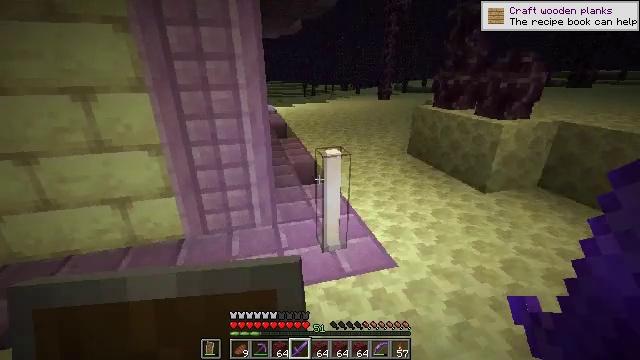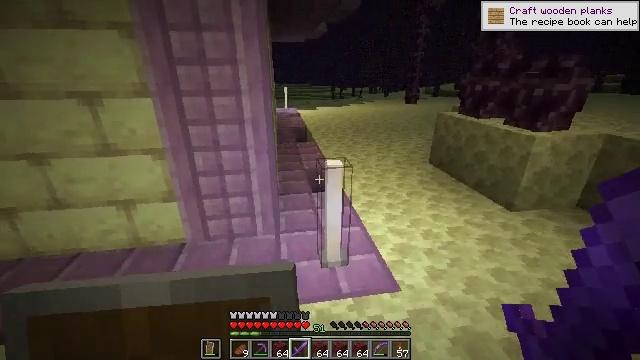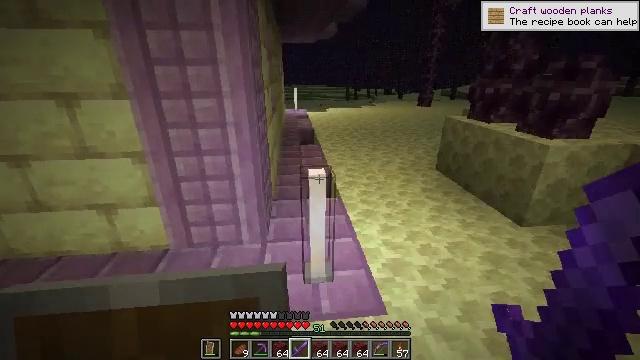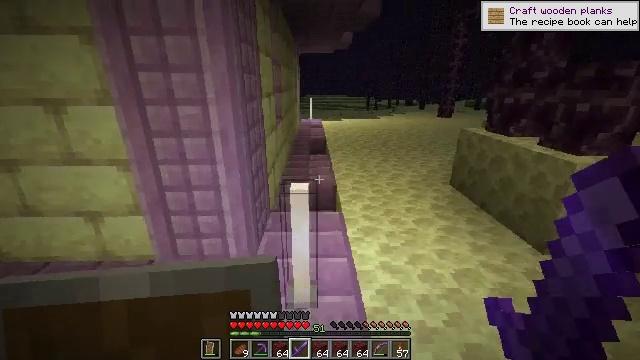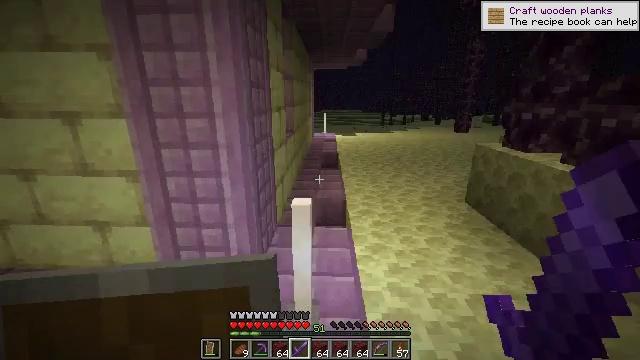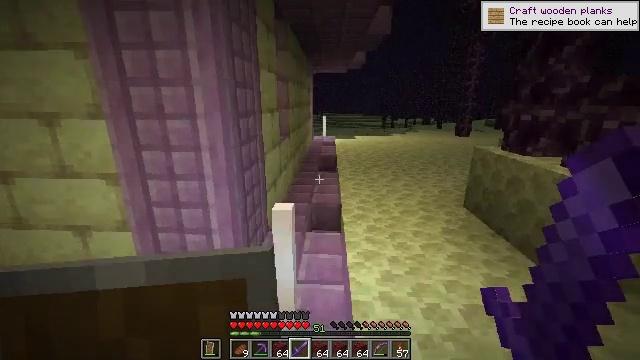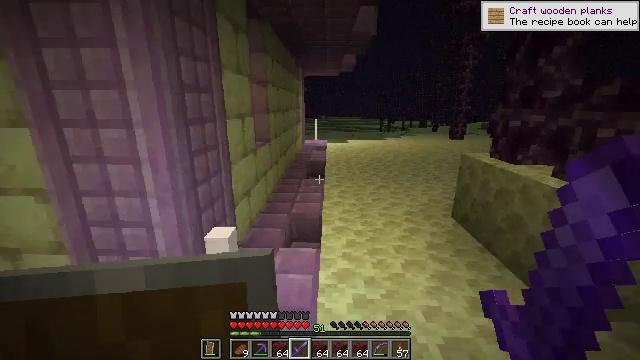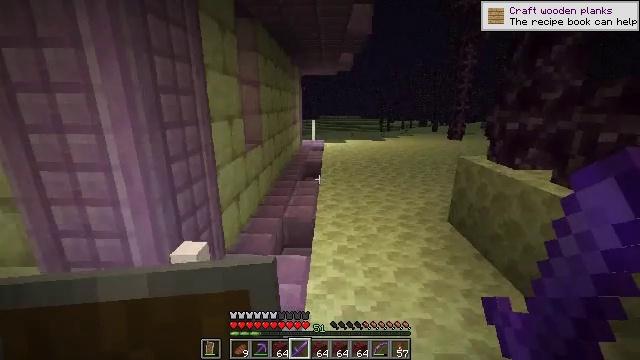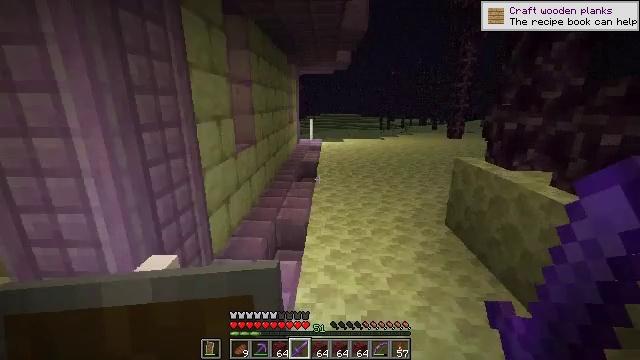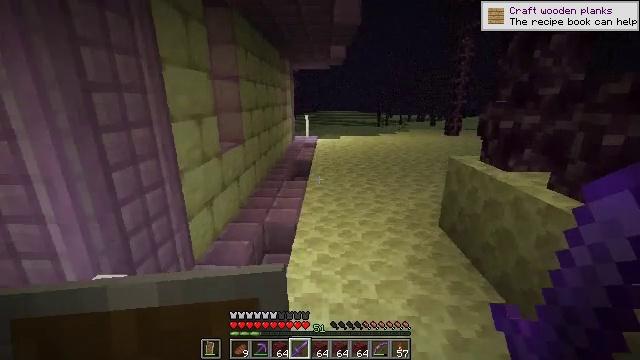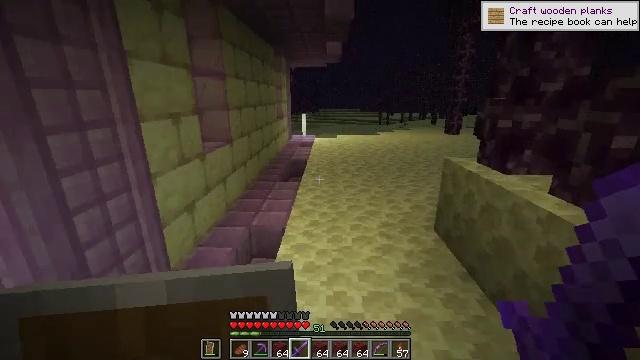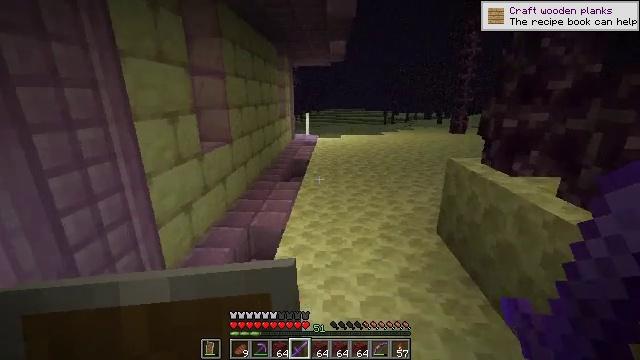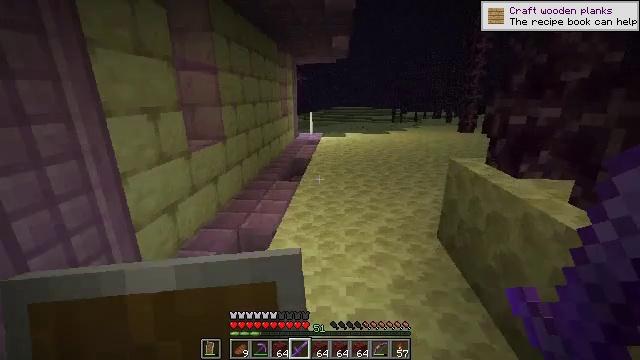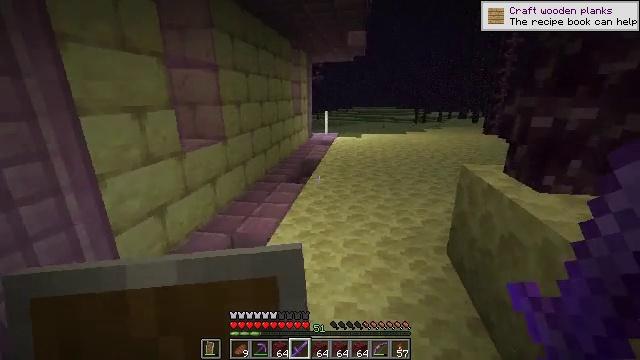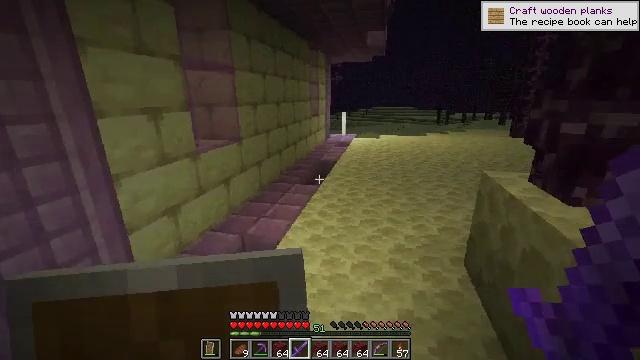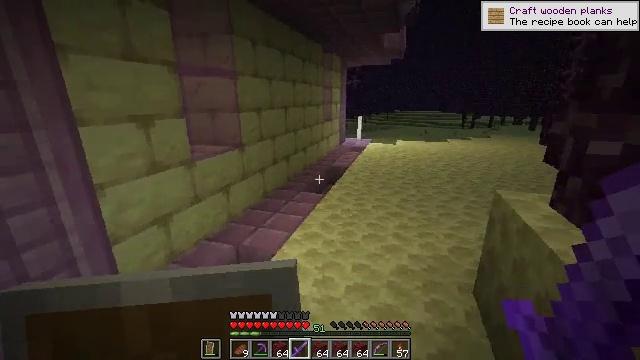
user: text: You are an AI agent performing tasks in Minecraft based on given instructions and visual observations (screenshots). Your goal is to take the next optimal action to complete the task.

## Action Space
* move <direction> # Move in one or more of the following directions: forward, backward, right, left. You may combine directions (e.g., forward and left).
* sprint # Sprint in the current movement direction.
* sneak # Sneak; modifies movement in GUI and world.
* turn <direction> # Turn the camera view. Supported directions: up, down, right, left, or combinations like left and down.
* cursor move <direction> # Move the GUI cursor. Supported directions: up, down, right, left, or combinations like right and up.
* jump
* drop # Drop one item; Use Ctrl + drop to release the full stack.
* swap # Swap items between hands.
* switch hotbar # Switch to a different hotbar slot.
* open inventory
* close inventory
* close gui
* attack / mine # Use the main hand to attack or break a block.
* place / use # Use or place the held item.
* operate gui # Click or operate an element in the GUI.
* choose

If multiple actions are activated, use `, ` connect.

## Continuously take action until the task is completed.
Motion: motion action
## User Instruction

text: Mine end stone bricks.
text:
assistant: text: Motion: move forward and move right, turn left
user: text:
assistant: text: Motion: move forward and move right, turn left
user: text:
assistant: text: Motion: move forward and move right, turn left and up
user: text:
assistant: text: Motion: move forward and move right, turn left and up
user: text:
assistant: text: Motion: move forward and move right
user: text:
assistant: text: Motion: move forward and move right
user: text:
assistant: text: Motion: move forward and move right
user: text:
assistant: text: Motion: move forward and move right
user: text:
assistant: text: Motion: move forward and move right
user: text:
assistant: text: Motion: move forward and move right
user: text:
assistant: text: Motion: move forward and move right, turn left
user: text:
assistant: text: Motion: move forward and move right, turn left
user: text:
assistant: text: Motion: move forward and move right, turn left
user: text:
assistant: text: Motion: move forward and move right, turn left
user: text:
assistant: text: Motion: move forward and move right, turn left
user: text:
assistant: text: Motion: move forward and move right, turn left and up
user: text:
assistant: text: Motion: move forward and move right, turn left
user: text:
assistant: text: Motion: move forward and move right, turn left
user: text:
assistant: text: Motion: move forward and move right, turn left
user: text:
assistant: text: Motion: move forward and move right, turn left
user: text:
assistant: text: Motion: move forward and move right, turn left
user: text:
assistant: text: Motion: move forward and move right, turn left
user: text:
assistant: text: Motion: move forward and move right, turn left
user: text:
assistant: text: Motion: move forward and move right, turn left
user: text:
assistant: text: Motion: move forward and move right, turn left
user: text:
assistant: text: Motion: move forward and move right
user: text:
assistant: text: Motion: move forward and move right
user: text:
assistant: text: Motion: move forward and move right
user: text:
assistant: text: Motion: move forward and move right
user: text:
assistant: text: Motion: move forward and move right